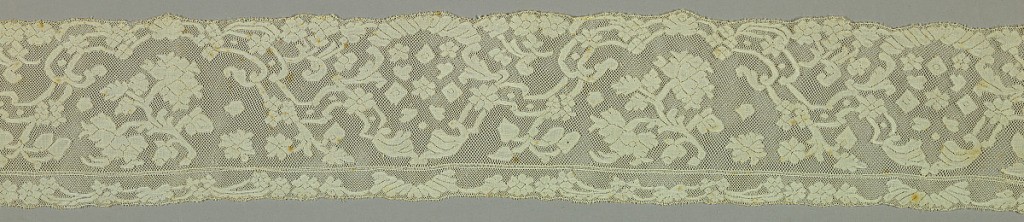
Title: Border
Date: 18th century
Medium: linen Technique: bobbin lace (Valenciennes ground)
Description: Border of Valenciennes lace. Finished piece, narrow band on upper edge. Pattern of rococo banding, detached floral sprays, and buds. Fine quality, Louis XV style.